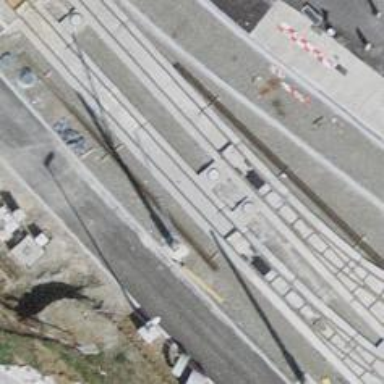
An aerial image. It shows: Railway switch.